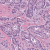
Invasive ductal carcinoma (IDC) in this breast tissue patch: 1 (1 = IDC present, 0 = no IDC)